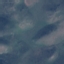
Label: HerbaceousVegetation